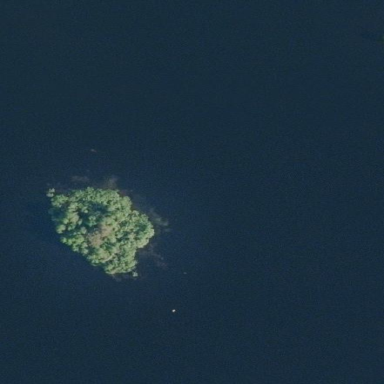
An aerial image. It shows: Image showing island.